Interaction volume radius: 10 \u00c5
Interaction volume height: 45 \u00c5
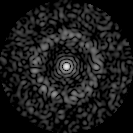
Disorder parameter: 0.837